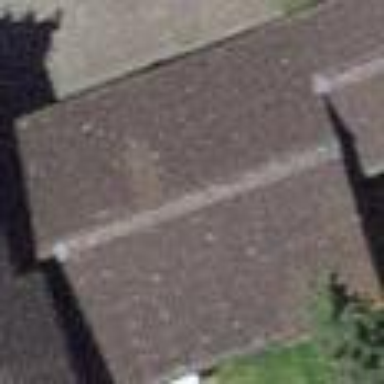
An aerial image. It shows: Garage.